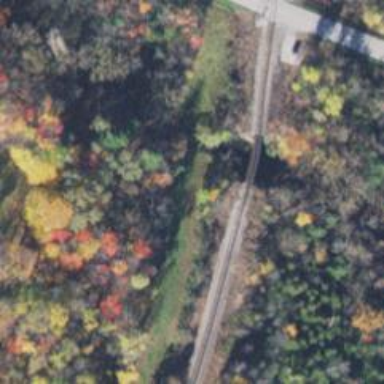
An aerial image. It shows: Railway bridge.